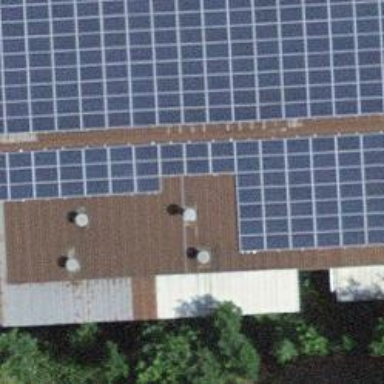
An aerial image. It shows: Solar power generator using photovoltaic method with solar photovoltaic panel types.